Question:
HI,
as you can see in the image I want to make one row out of the 4 rows. Every set of values has got the same ordernumber.
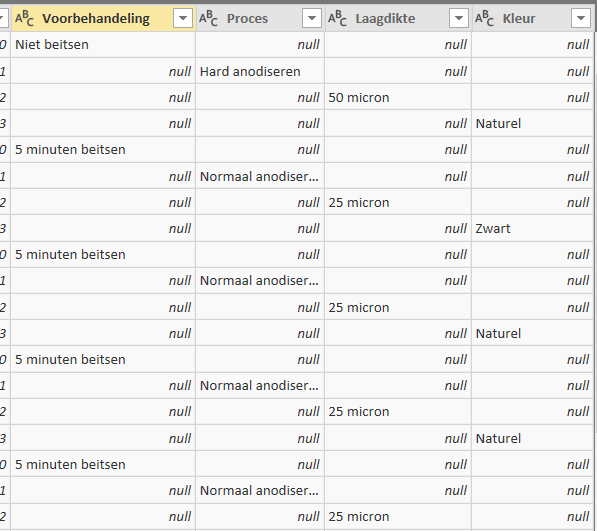
Answer: Ok, I mocked up a dataset to look like yours:
<URL>
You're going to need a way to group the rows. You can use a value in your dataset if you have one handy or build up your own like this: Add an index. Divide the index by the number or rows in each 'row group' and then truncate the result to an integer. Play a little with the starting number on your index to get the rounding to put your grouping numbers where you need them.
<URL>
Use the 'Group By' button in power query -- you can find it in the Home and the Transform ribbons. Group by that value that the rows share. Create an aggregate for each column and use the 'max' aggregation. This will take the non-null value from each rowset.
<URL>
VOILA!
<URL>
Hope it helps.